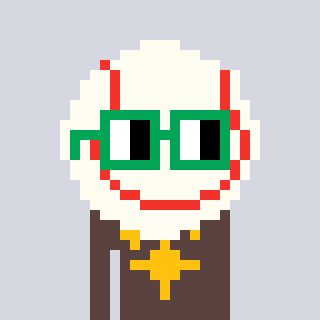
a pixel art character with square green glasses, a baseball ball-shaped head and a darkbrown-colored body on a cool background